Question: I am try to have the caret in the following rotate 180 degrees on click for my dropdown menu. In the solution Im trying to implement, it changes the class of the the caret to toggle-up or toggle-down on click. The first time I click on it rotates up, the second time it immediately goes back to its starting position and then rotates back up. I smell dirty code, whats the easiest way to add this toggle rotation animation. Thanks in advance for any help. Heres my current css:
'''
.toggle-up {
animation-name: toggle-up;
animation-delay: 0.25s;
animation-duration: 0.75s;
animation-fill-mode: forwards;
}
.toggle-down {
animation-name: toggle-down;
animation-delay: 0.25s;
animation-duration: 0.75s;
animation-fill-mode: forwards;
}
/*animations*/
@keyframes toggle-up {
100% {
transform: rotate(180deg);
}
}
@keyframes toggle-down {
100% {
transform: rotate(180deg);
}
}
'''

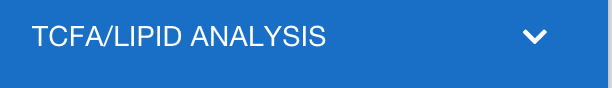
Answer: You don't really need a keyframe animation for something this simple. If you just add a class to your icon on click then remove it this will apply your rotation. <URL>. This is just a simple example, you will want to make use of vendor prefixes and be aware that css transitions do not work in older browsers.
'''
<div id="container">
<i id="icon" class="fa fa-arrow-down"></i>
</div>
.fa-arrow-down{
transform: rotate(0deg);
transition: transform 1s linear;
}
.fa-arrow-down.open{
transform: rotate(180deg);
transition: transform 1s linear;
}
(function(document){
var div = document.getElementById('container');
var icon = document.getElementById('icon');
var open = false;
div.addEventListener('click', function(){
if(open){
icon.className = 'fa fa-arrow-down';
} else{
icon.className = 'fa fa-arrow-down open';
}
open = !open;
});
})(document);
'''